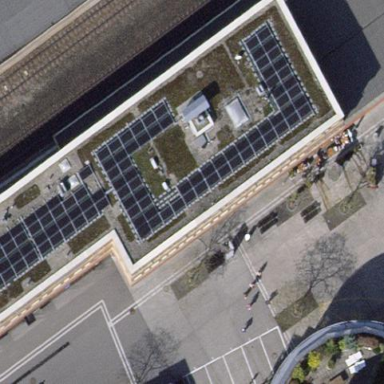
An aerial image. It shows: Flat-roofed train station building.